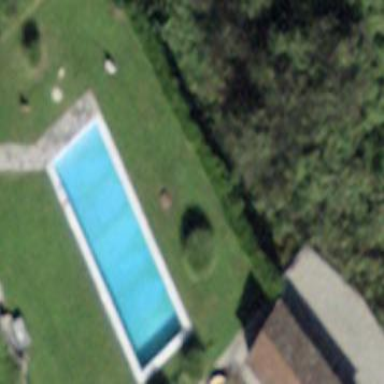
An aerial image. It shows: Swimming pool located in leisure land.